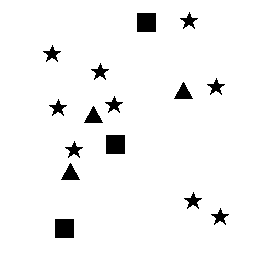
Squares: 3
Triangles: 3
Stars: 9
Total shapes: 15